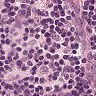
Metastatic tissue present: no